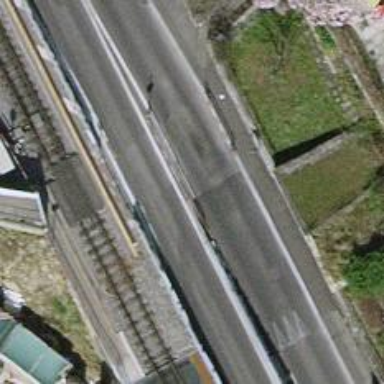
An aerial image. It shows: Crossing on the road.